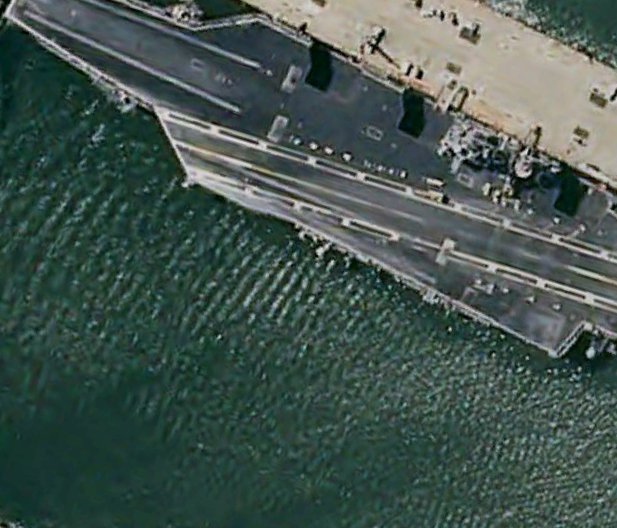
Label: aircraft_carrier